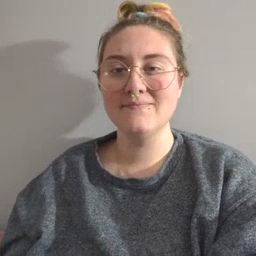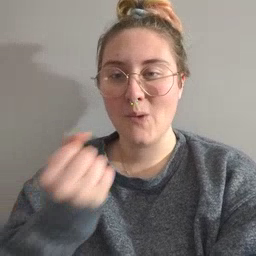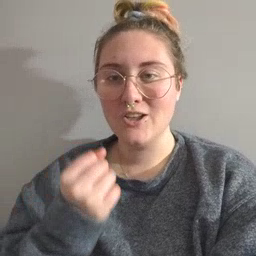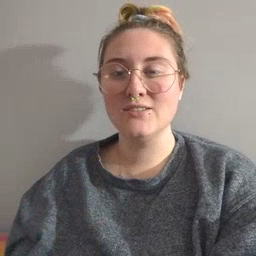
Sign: drawer